【题型】解答题　【知识点】平面几何　【难度】easy
如下图，已知正五边形 \(ABCDE\)，\(AF \parallel CD\)，交 \(DB\) 的延长线于点 \(F\)。求 \(\angle BAF\) 的度数。

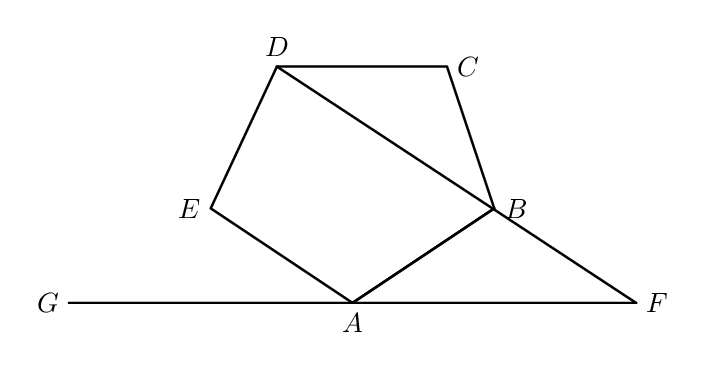
【解答】
【答案】\(36^\circ\)

【分析】

【详解】解：$\because$ 五边形 \(ABCDE\) 是正五边形，

$\therefore CD = CB$，

$\therefore \angle ABC = \angle DCB = \dfrac{(5-2) \times 180^\circ}{5} = 108^\circ$，

$\therefore \angle CDB = \angle CBD = \dfrac{180^\circ - 108^\circ}{2} = 36^\circ$，

$\therefore \angle ABD = \angle ABC - \angle DBC = 108^\circ - 36^\circ = 72^\circ$，

$\because AF \parallel CD$，

$\therefore \angle AFD = \angle CDB = 36^\circ$，

$\therefore \angle BAF = \angle ABD - \angle AFB = 72^\circ - 36^\circ = 36^\circ$。